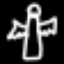
Label: angel